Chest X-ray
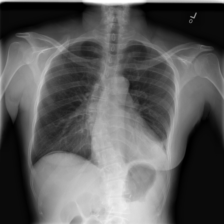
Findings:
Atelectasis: positive
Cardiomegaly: negative
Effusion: negative
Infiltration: negative
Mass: negative
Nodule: negative
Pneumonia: negative
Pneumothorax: negative
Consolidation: positive
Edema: negative
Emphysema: negative
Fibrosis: negative
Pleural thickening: negative
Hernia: negative